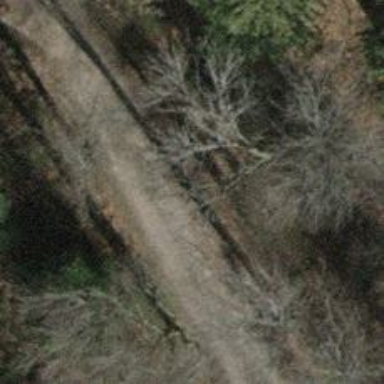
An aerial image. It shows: Compacted track with grade2 surface.